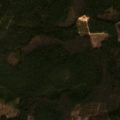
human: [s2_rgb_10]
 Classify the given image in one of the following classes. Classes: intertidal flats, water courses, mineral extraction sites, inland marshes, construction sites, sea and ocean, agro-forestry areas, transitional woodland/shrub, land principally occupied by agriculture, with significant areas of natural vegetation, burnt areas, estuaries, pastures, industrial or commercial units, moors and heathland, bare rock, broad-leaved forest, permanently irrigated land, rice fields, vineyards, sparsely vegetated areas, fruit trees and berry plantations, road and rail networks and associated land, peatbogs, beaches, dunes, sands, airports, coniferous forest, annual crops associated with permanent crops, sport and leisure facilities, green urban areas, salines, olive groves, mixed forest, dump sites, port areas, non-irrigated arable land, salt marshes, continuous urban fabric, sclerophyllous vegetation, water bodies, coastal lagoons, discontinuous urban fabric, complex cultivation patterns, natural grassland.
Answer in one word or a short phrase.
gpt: broad-leaved forest, coniferous forest, mixed forest